Question: There is a siderbar and we want it to scroll. So clearly either 'position:fixed' or 'position:absolute' should do the trick, but they don't!
The following happens with 'position:fixed':
the sidebar glitches on scroll and breaks up and just acts oddly
The following happens with 'position:absolute':
the sidebar scrolls rather than staying in place.
Here is the css for the sidebar (not correct id name)
'''
#sidebar{
font-family: 'Jura', sans-serif;
position: fixed;
margin-top:80px;
margin-left:1020px;
font-size:18px;
padding-top:0px;
padding-bottom:17px;
text-align:center;
height:420px;
width:300px;
overflow:hidden;
solid #000000;
color:#000000;
-webkit-transition: opacity 0.3s linear;
-webkit-transition: all 0.3s ease-in-out;
-moz-transition: all 0.3s ease-in-out;
-o-transition: all 0.3s ease-in-out;
background-color:transparent;
opacity: 1;
z-index:999;
}
'''
<URL> so you can maybe check with developer tools to see the glitching and what exactly is happening.
Why is the positioning acting so odd, and how can that be fixed?
And this happens in safari and chrome, I do not have firefox or internet explorer installed, so I am not sure the response for those browsers
picture of glitch, splits sidebar image up and occasionally will show some of the text:

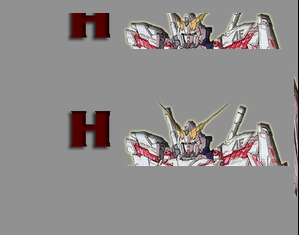
Answer: Remove 'overflow:hidden' from the element with the four-letter F-word.
'''
#???? {
font-family: 'Jura', sans-serif;
position: fixed;
margin-top: 80px;
margin-left: 1020px;
font-size: 18px;
padding-top: 0px;
padding-bottom: 17px;
text-align: center;
height: 420px;
width: 300px;
/*overflow: hidden;*/ <---- remove for "glitch" to go away
color: #000000;
-webkit-transition: opacity 0.3s linear;
-webkit-transition: all 0.3s ease-in-out;
-moz-transition: all 0.3s ease-in-out;
-o-transition: all 0.3s ease-in-out;
background-color: transparent;
opacity: 1;
z-index: 999;
}
'''
The element is named a censored (I assume) F word!